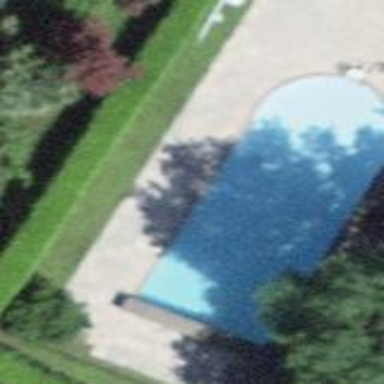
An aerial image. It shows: Swimming pool located in leisure land.